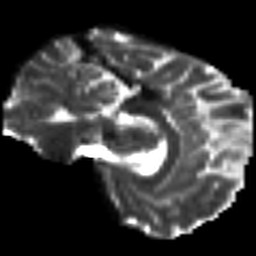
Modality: T2w
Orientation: sagittal
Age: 35
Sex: female
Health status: ill
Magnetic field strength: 3 T
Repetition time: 9 s
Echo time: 0.093 s